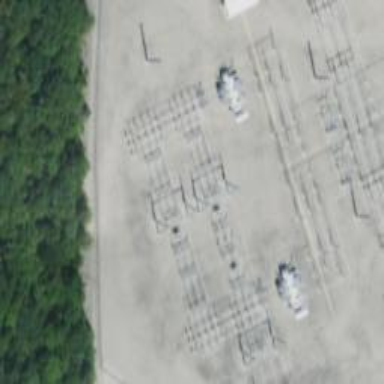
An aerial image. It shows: Switch for power supply.